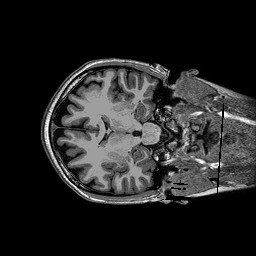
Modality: T1w
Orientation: axial
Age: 24
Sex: female